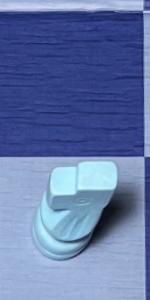
Label: Knight_White